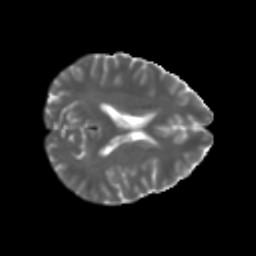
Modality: T2w
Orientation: axial
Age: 38
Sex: male
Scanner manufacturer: ge
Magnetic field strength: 3 T
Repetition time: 7.8 s
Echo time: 0.0607 s